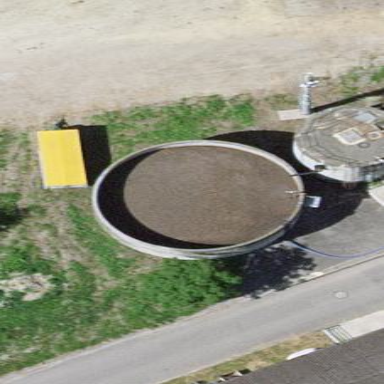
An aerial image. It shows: Storage tank building.